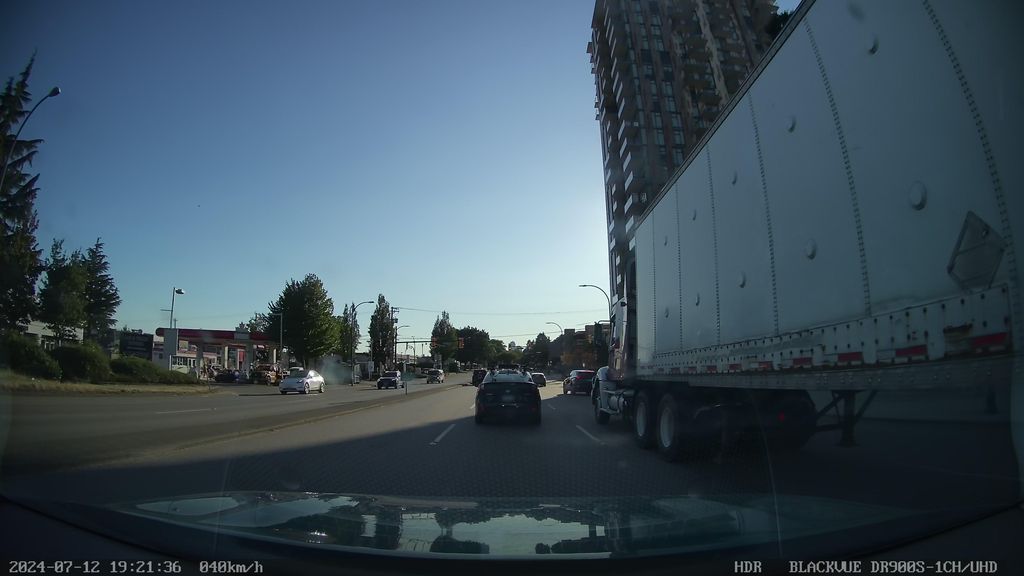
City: vancouver